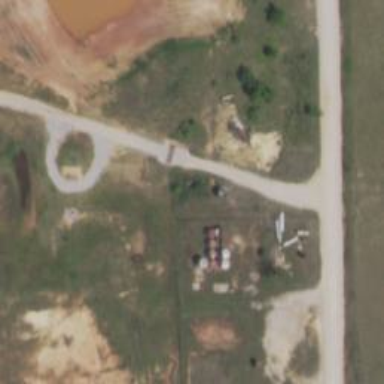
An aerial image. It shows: Storage tank that is man-made.